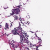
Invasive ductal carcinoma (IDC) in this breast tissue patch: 0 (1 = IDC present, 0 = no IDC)